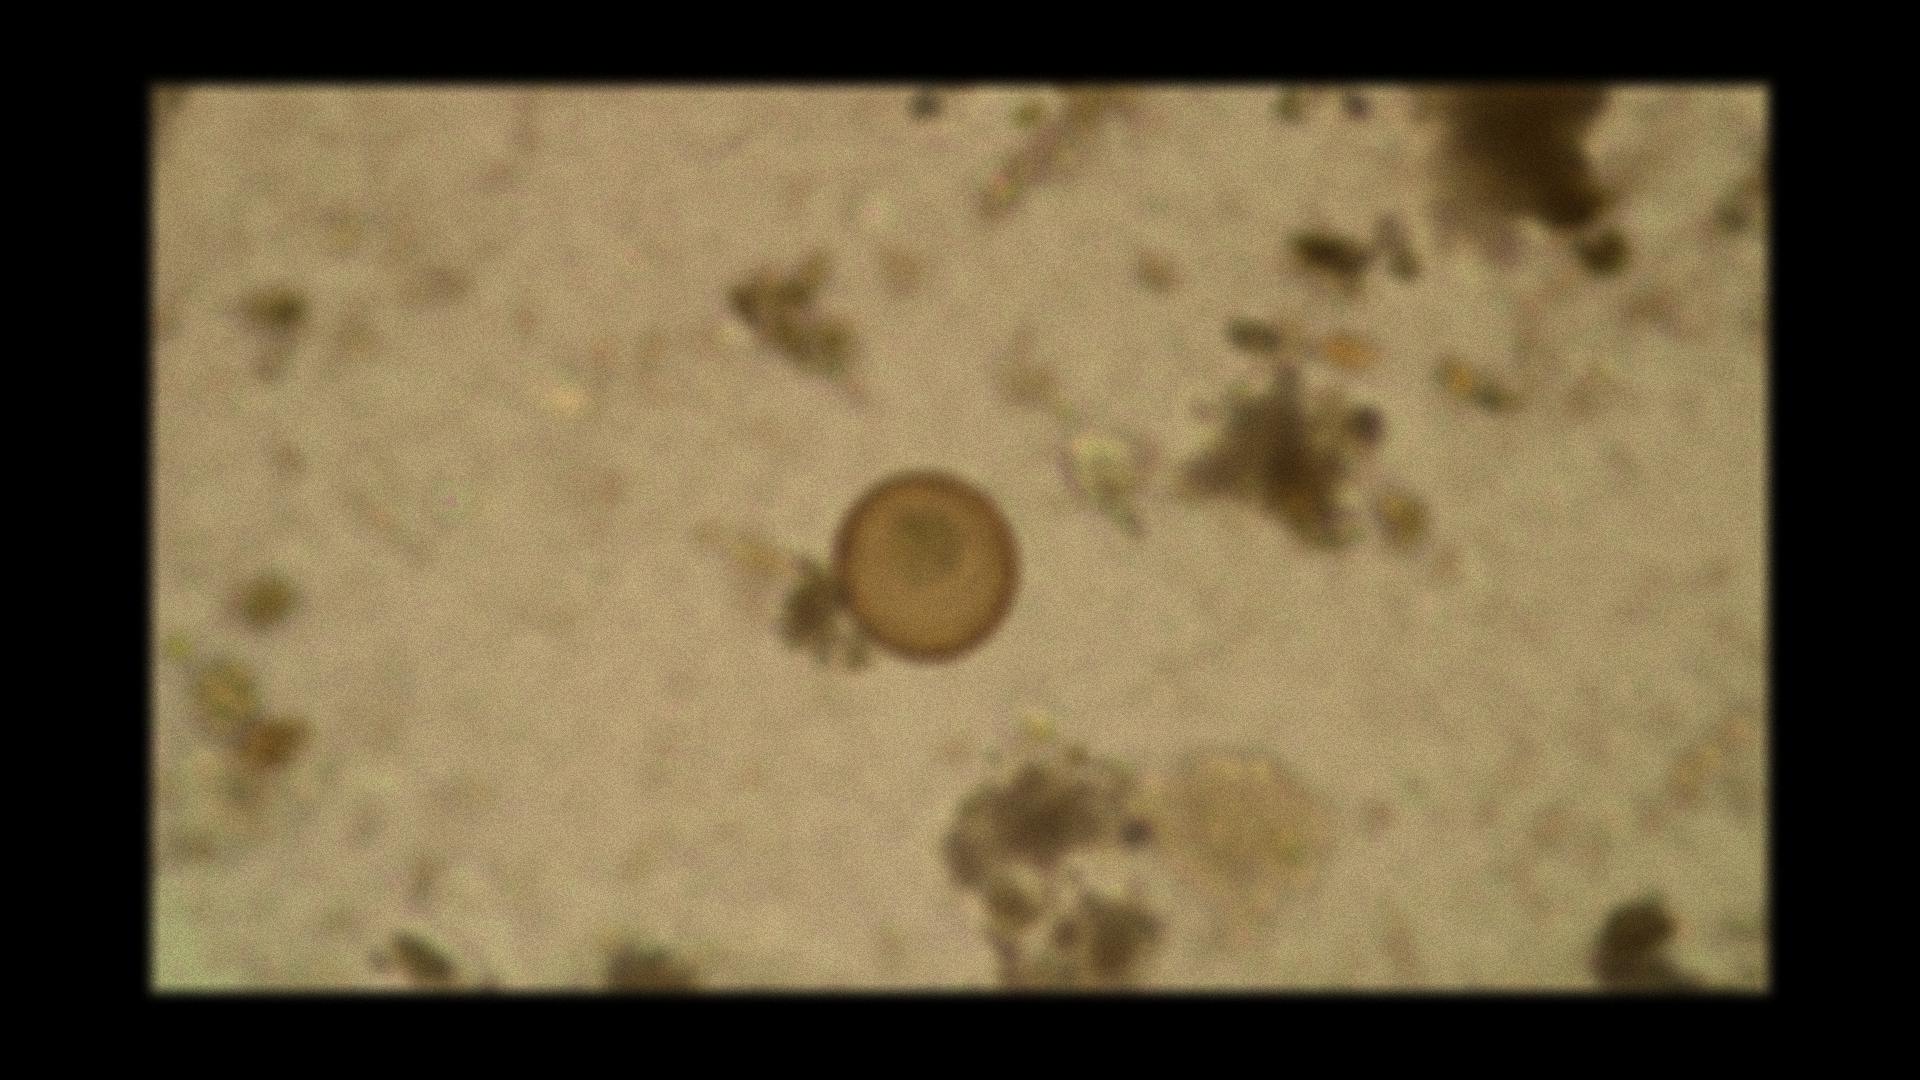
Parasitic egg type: Hymenolepis diminuta